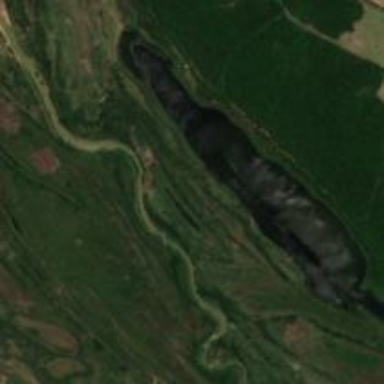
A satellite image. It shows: Beautiful view of river.